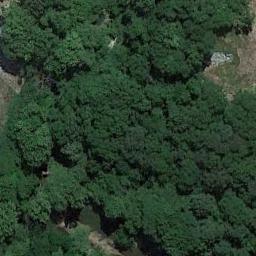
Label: forest